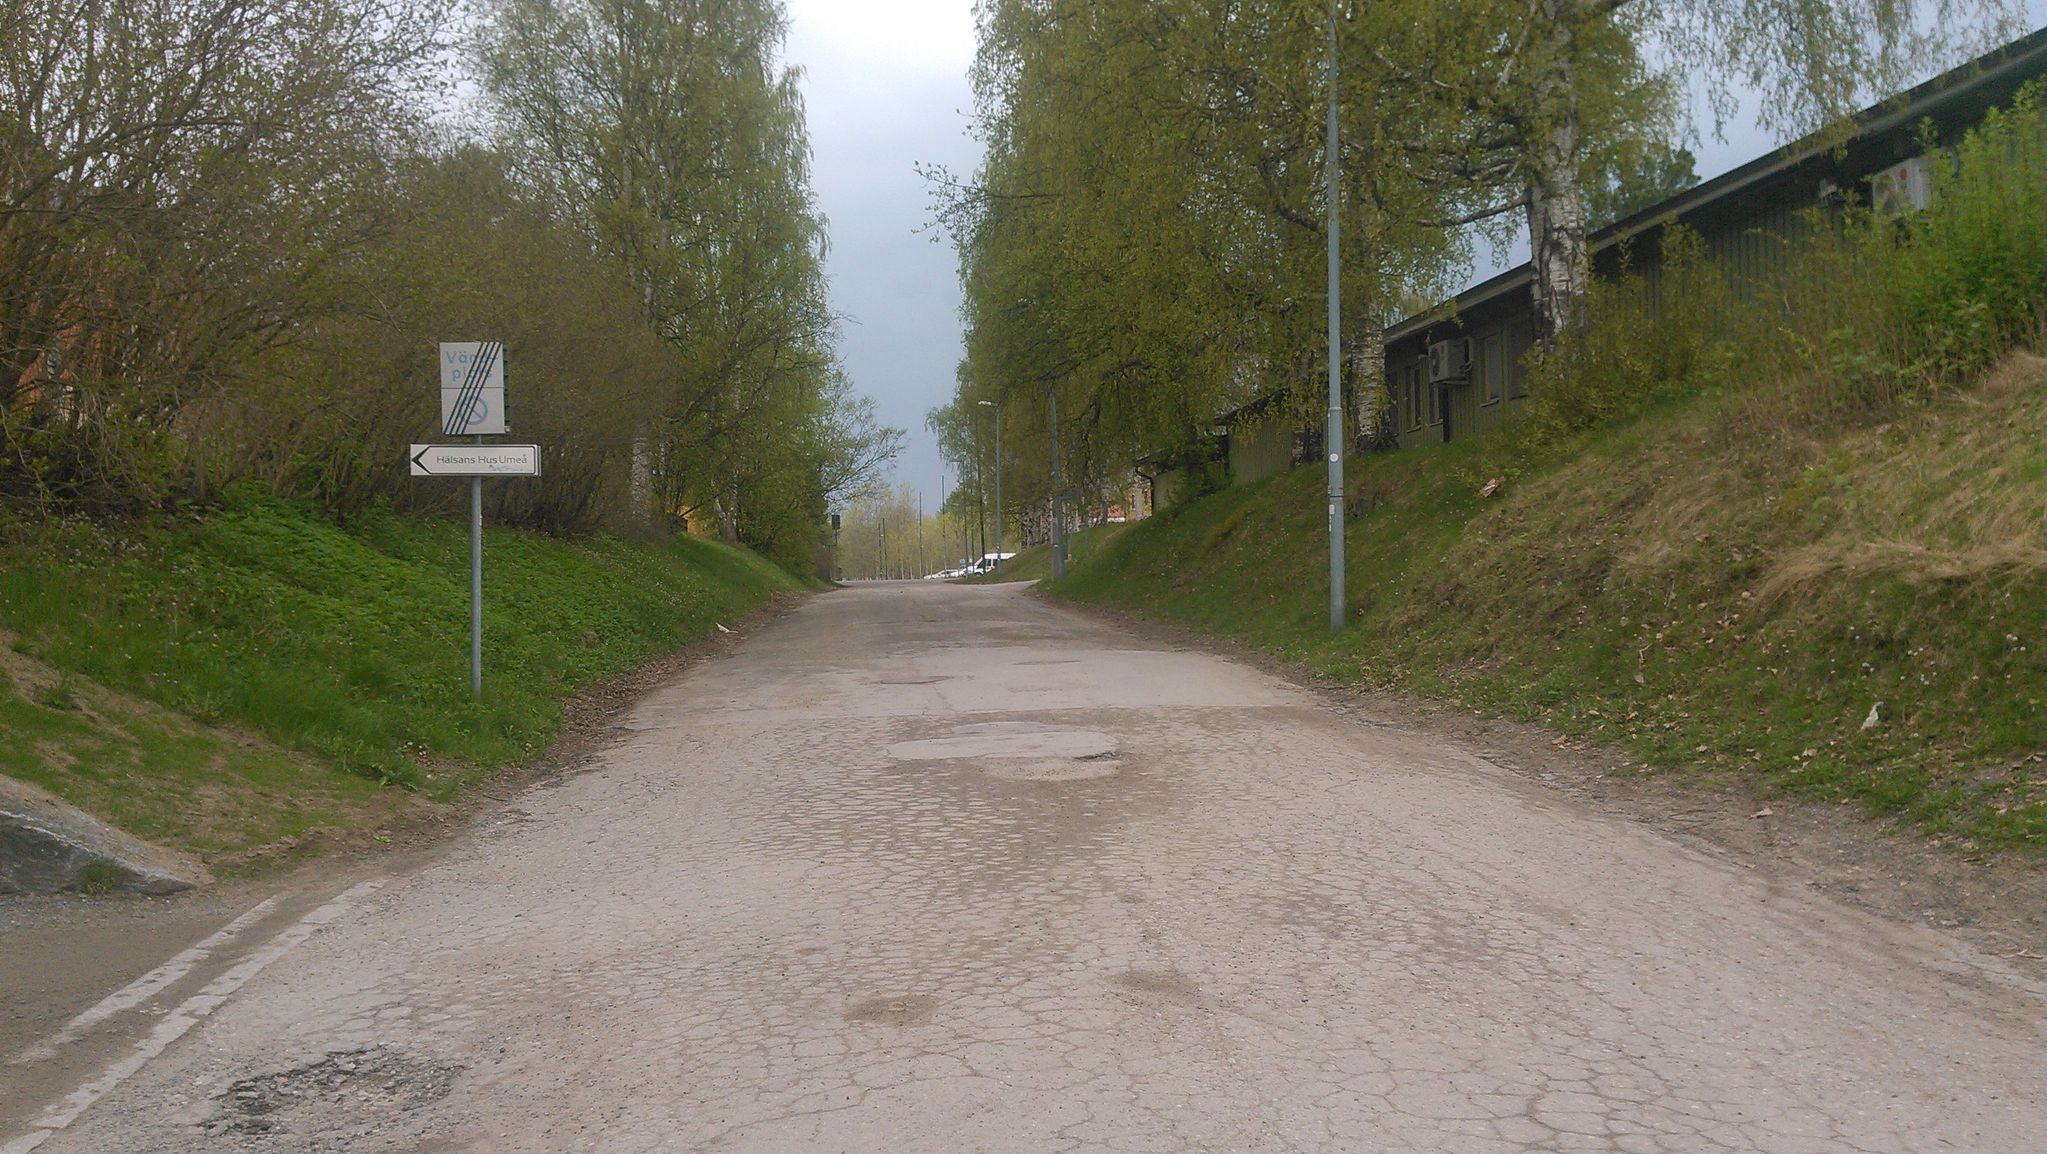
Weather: clear
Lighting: day
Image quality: slightly poor
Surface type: driving surface
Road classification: residential, cycleway
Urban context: urban centre
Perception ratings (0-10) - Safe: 1.17, Lively: 0.79, Beautiful: 6.24, Boring: 9.61, Depressing: 4.67, Wealthy: 3.57